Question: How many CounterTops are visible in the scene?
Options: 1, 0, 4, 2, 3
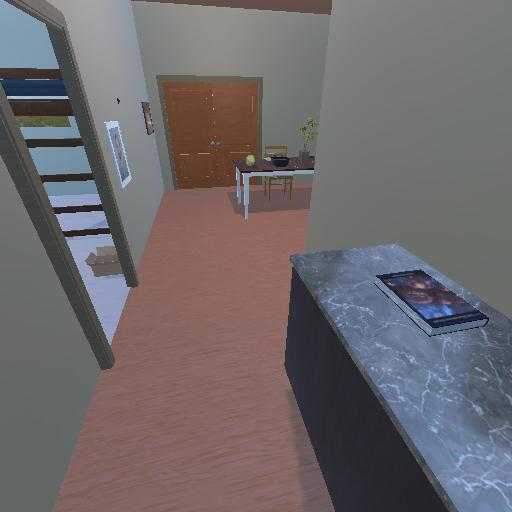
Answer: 1